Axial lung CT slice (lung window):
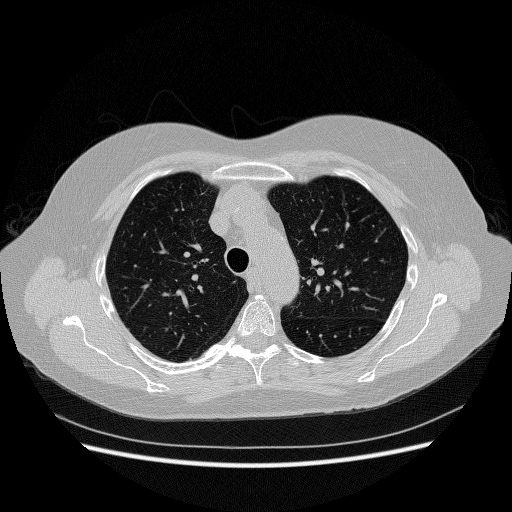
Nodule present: no